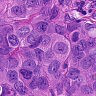
Metastatic tissue present: yes